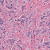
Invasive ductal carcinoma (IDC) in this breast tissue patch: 1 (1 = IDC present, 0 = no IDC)